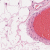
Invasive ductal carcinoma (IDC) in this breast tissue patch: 0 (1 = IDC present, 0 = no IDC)